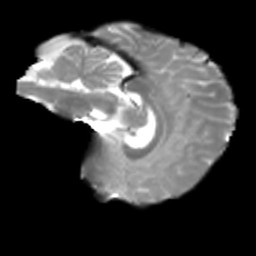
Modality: T2w
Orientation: sagittal
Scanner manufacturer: siemens
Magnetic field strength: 3 T
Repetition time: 4 s
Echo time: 0.0594 s